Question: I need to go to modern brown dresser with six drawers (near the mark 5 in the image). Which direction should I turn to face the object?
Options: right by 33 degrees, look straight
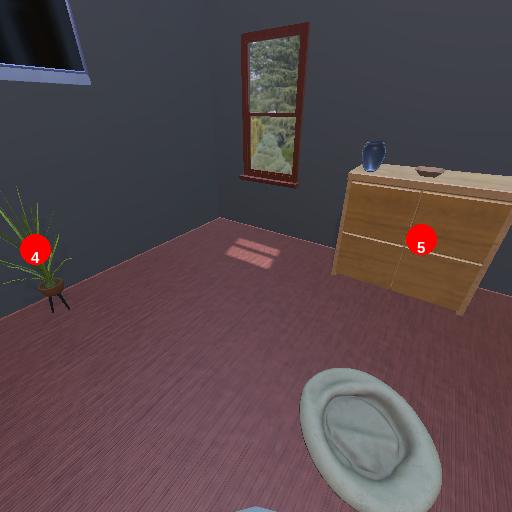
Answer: right by 33 degrees